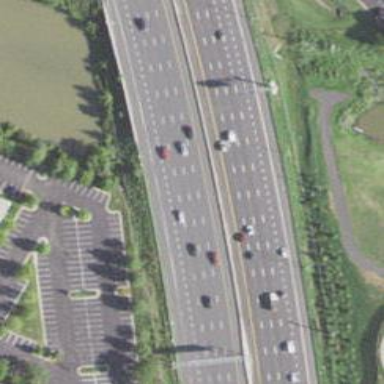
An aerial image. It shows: Asphalt motorway.